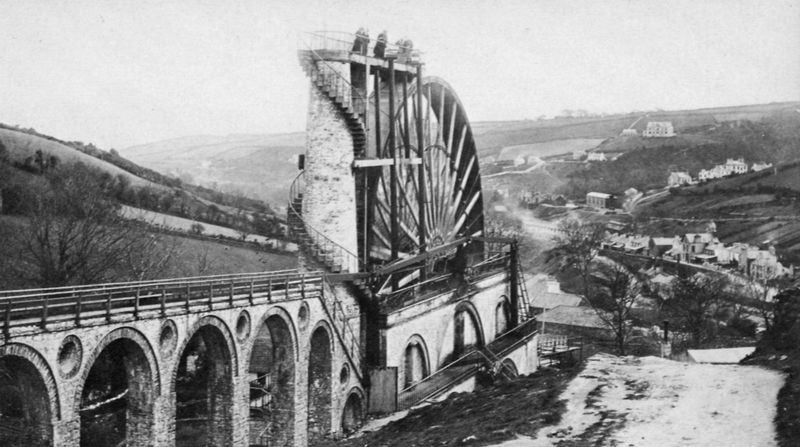
Titel: Laxey Wasserrad und Snaefell
Künstler: Francis Frith
Schlagwörter: baum, berg, himmel, mann, schatten, wasser, weiß, bäume, fluss, landschaft, menschen, stadt, äste, grau, hintergrund, holz, licht, männer, pfeiler, schwarz, straße, säule, anlage, gebäude, haus, schnee, weg, wiese, leute, wand, architektur, stein, steine, erde, feld, felder, ferne, horizont, häuser, hügel, mühle, weite, zweige, brücke, brüstung, gewässer, qualm, rauch, sträucher, wiesen, boden, schön, tal, rund, turm, aussicht, bogen, man, abhang, hang, zug, dorf, dächer, mauer, kahl, herbst, speichen, arbeiter, industrie, rad, rundbogen, joche, treppe, arch, arches, architecture, men, people, stair, stairs, steps, white, women, black, country, gray, grey, group, old, windows, geländer, railing, staircase, stufen, foto, fotografie, ortschaft, photographie, schlote, bögen, maschine, schwarz-weiß, loch, kreise, darstellung, arkaden, photo, wood, smoke, sky, stone, tree, rundbögen, fall, eisenbahn, building, field, hill, hills, house, landscape, mountain, mountains, nature, sand, water, germany, horizon, houses, roof, roofs, street, tower, trees, village, siedlung, metal, aquädukt, snow, winter, grass, river, stream, path, road, view, way, wendeltreppe, paper, black and white, erinnerung, fotographie, illusion, color, line, streben, aufnahme, spiral, boats, bridge, fence, town, mühlrad, wasserrad, outside, rural, valley, bauwerk, city, antique, history, brick, bricks, buildings, construction, kraftwerk, plattform, zugbrücke, landschaftsarchitektur, england, souvenir, wassermühle, circle, mill, timber, branches, steam, coal, charcoal, bergbau, cold, windmill, realität, aquaduct, land, railway, structure, train, waterfall, round, photograph, photography, black & white, wheel, balustrade, big, industry, mine, workers, turbine, isabella, height, industrial, schwungrad, wasserkraft, wasserwerk, copper, bleimine, bogrm, fotoiegraf, förderrad, insel man, isle of man, lady isabella, laksaa, laxey, tyre, wasserförderrad, countryside, high, tracks, power, scenery, 18. jahrhundert, s, aqueduct, panorama, ´wass mühle, stairway, mountina, arhces, railroad, suez, industrialization, united kingdom, watermill, bows, tunnel, spokes, moutain, circular, up, artigo, whtie, engine, invention, machinery, huge, stirs, archeology, portals, waterwheel, laxey wheel, irish sea, british isles, ellan mannin, scape, ferris wheels, ferris wheel, extraction, aussichtswarte, hiuge, cod, akvedukten, akwedukten, wassersystemme, generator, powerplant, powerstation, oiutside, winding staircase